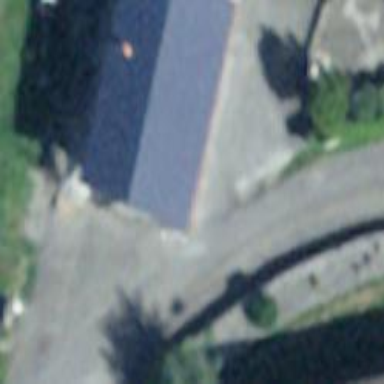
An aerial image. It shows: Gabled building with roof oriented along its structure.